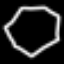
Label: octagon